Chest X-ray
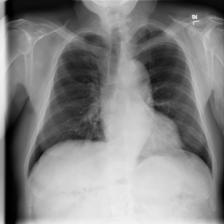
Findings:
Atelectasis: negative
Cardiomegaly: negative
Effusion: negative
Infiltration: negative
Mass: negative
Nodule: negative
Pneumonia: negative
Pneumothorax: negative
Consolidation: negative
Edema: negative
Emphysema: negative
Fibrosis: negative
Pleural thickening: negative
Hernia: negative